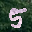
Label: 5